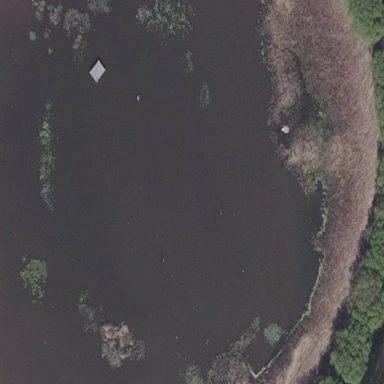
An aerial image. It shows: Peaceful pond surrounded by nature.